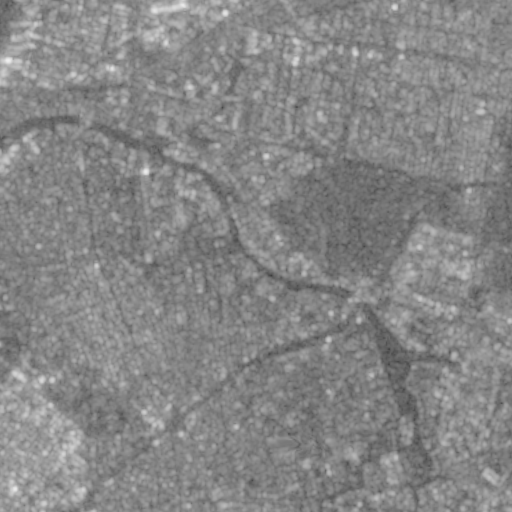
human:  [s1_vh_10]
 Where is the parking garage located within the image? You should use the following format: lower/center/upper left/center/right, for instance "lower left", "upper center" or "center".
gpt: The parking garage is located in the upper left of the image.
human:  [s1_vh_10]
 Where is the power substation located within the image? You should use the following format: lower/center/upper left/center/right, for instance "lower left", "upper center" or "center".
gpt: The power substation is located in the upper left of the image.
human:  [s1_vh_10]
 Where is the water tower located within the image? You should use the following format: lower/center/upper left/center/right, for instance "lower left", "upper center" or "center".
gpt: The water tower is located in the upper left of the image.
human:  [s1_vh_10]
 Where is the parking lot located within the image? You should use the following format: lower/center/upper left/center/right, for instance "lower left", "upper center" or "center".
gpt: There is no parking lot in the image.

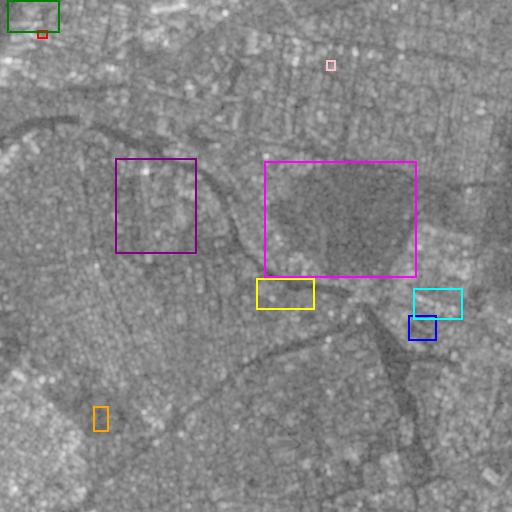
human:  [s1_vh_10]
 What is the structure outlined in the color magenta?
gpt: The structure outlined in magenta is a park.
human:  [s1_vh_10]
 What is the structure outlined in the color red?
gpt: The structure outlined in red is a parking garage.
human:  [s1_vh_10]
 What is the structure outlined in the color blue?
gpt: The structure outlined in blue is a parking lot.
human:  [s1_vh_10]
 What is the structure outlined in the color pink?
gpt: The structure outlined in pink is a power substation.
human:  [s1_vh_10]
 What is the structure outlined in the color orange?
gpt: The structure outlined in orange is a track.
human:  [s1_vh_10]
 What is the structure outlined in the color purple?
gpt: The structure outlined in purple is a wastewater plant.
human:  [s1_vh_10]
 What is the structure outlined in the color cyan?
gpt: The structure outlined in cyan is a building.
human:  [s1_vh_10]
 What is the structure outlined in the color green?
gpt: The structure outlined in green is a road.
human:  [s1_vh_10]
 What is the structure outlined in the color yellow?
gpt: The structure outlined in yellow is a building.